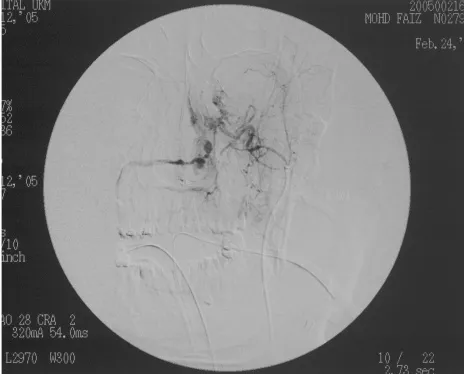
Anterior posterior view showing extravasation of contrast across the nasal cavity from the injured left maxillary artery.
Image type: radiology (x_ray)